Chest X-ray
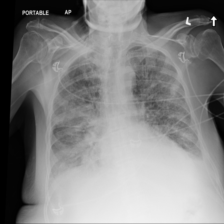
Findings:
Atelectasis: negative
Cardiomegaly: negative
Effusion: negative
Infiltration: positive
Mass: negative
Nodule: negative
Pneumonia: negative
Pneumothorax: negative
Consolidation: positive
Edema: positive
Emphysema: negative
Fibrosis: negative
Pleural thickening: negative
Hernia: negative